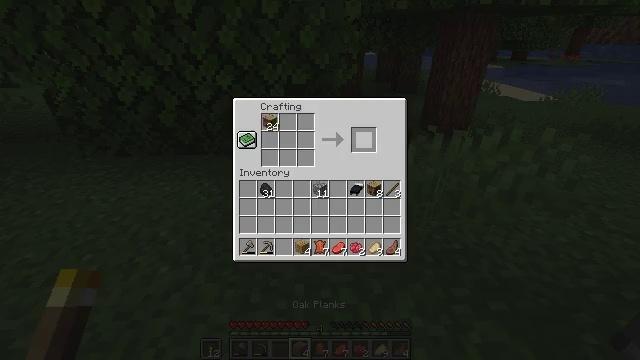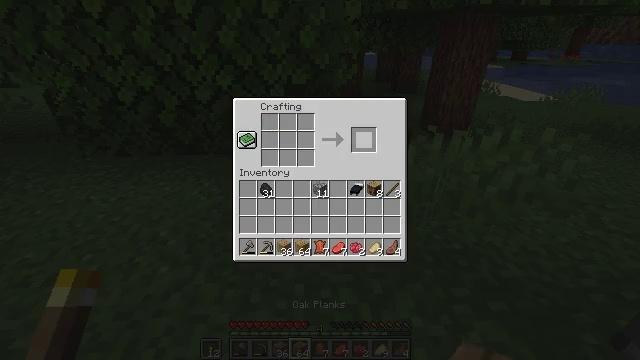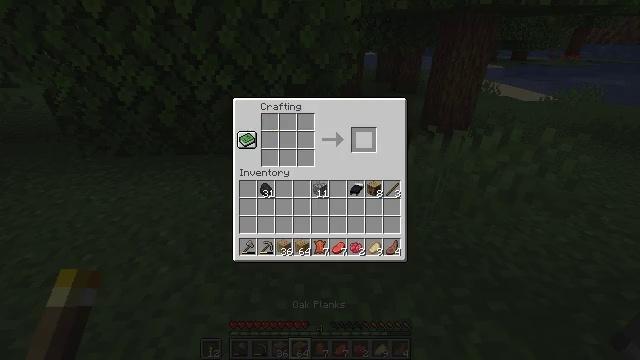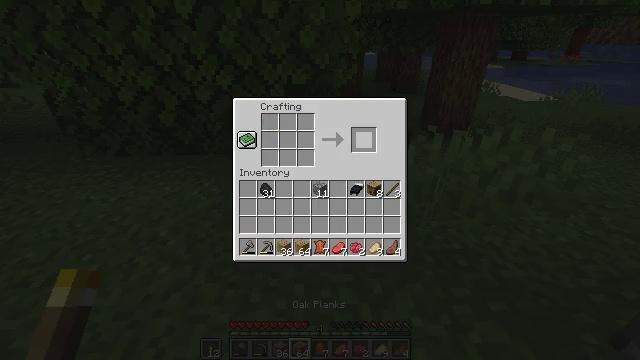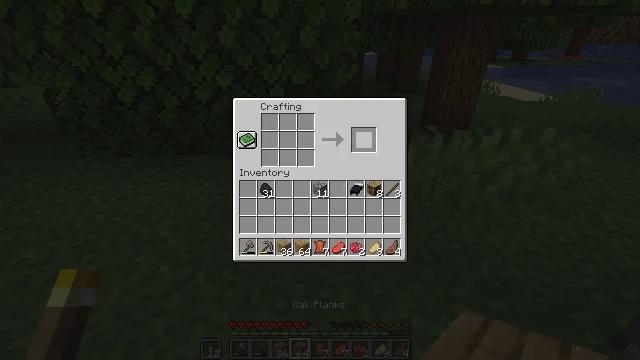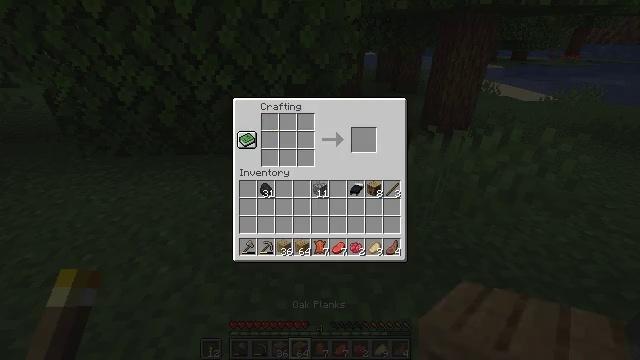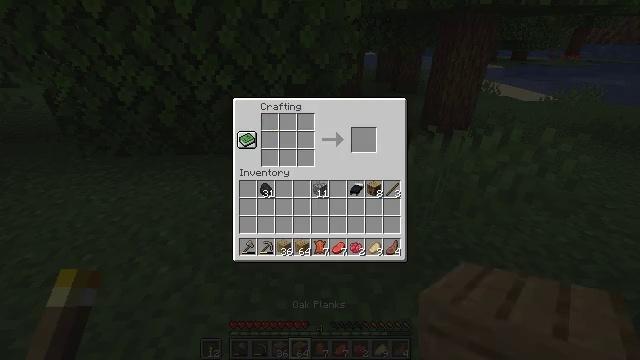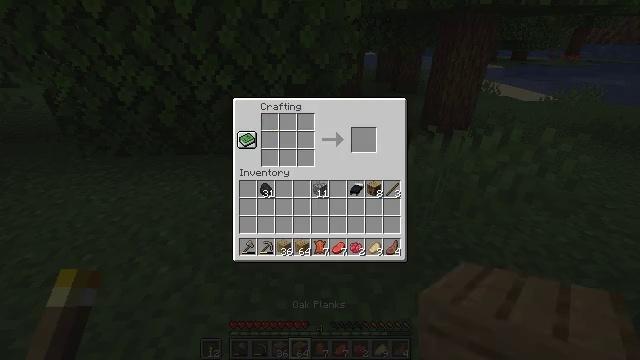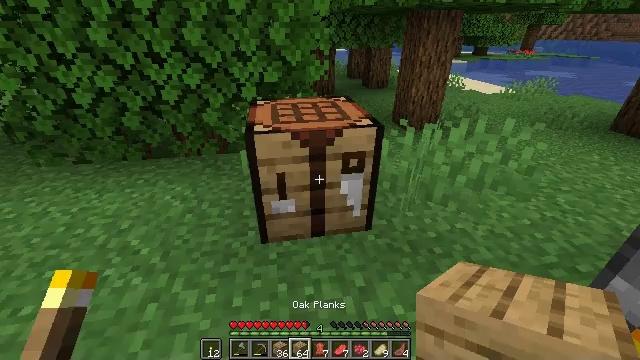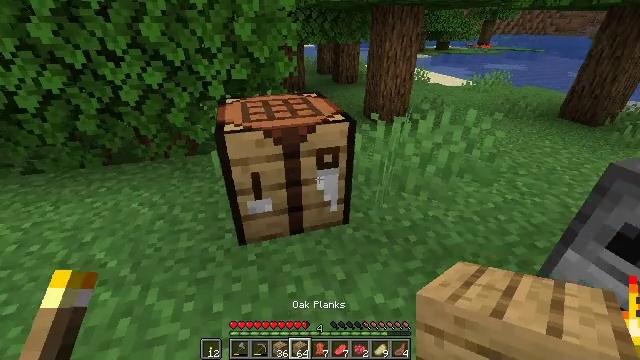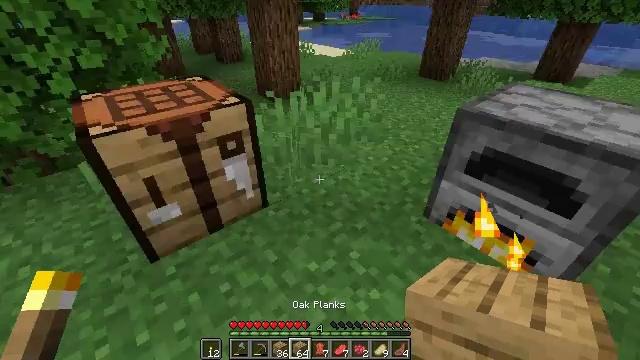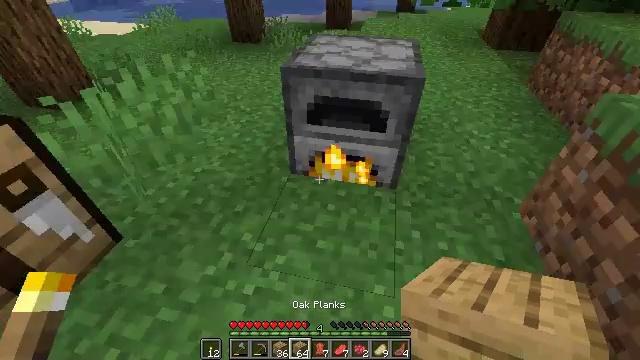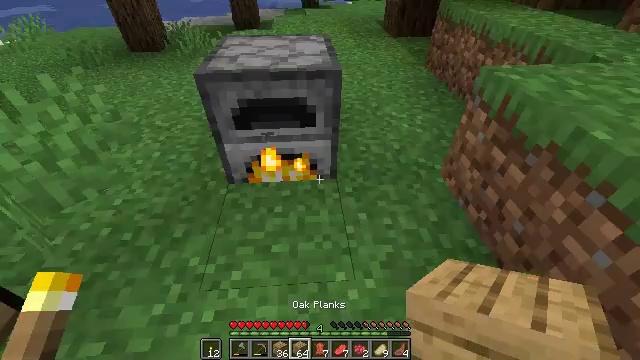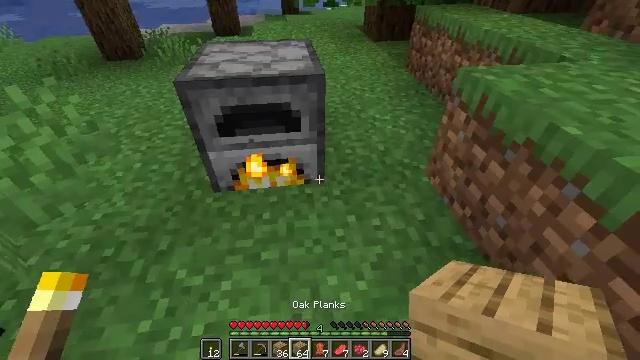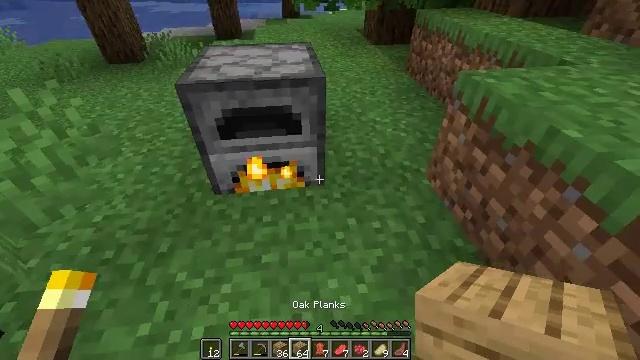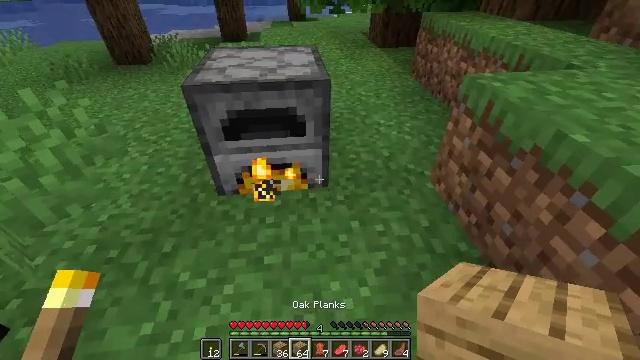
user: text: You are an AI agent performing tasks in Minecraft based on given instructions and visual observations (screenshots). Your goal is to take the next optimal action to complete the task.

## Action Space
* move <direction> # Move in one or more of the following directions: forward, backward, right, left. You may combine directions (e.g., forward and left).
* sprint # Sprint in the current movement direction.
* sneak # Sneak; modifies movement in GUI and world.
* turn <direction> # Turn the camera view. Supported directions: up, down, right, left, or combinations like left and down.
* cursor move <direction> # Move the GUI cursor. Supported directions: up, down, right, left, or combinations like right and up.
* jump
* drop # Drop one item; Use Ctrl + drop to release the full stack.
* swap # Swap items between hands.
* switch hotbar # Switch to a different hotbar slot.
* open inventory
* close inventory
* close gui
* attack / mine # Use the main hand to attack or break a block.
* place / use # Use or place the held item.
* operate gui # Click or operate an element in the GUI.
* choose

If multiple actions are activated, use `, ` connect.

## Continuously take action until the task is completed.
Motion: motion action
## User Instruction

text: Craft a campfire.
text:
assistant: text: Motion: sneak, open gui
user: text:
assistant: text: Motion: no_op
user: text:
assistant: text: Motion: no_op
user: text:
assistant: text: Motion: no_op
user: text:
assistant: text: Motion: no_op
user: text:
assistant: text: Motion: no_op
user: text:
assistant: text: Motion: cursor move right
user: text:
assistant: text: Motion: cursor move right
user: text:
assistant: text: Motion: turn right, close gui
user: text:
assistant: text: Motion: turn right and down
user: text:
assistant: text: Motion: turn right and down
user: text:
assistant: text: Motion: turn right
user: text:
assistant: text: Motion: turn right
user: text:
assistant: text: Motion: no_op
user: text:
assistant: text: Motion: turn left
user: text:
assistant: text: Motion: no_op
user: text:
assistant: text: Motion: turn left and up
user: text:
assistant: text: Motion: turn left and up
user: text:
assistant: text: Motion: turn left and up
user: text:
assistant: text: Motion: use / place
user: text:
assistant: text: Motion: use / place
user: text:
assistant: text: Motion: use / place
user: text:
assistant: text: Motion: sneak, turn left and down
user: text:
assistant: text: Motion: sneak
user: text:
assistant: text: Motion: sneak, open gui
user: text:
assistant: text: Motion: sneak
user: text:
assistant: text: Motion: sneak, cursor move down
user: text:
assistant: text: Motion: sneak, cursor move down
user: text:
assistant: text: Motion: sneak, cursor move down
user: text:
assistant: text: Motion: sneak, cursor move right and down